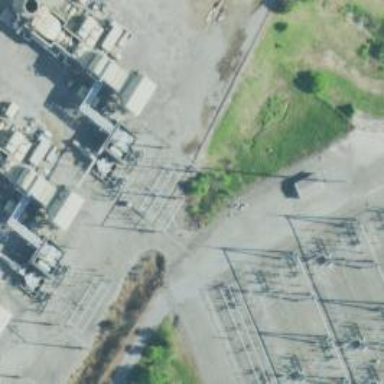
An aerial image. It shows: Switch used for power control.